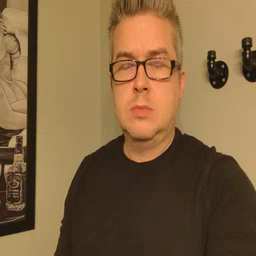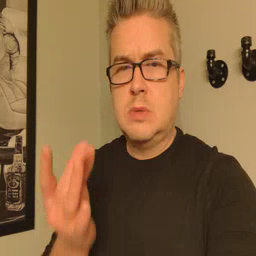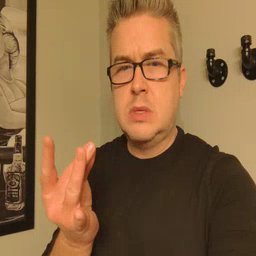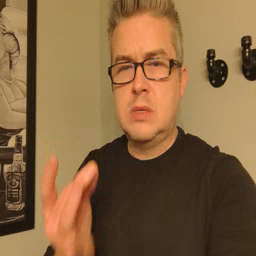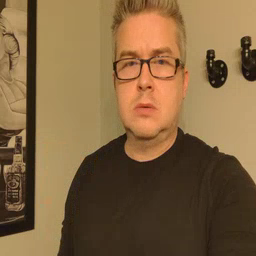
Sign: sticky